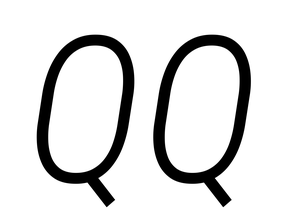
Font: Roboto-Italic_Condensed_Light_Italic